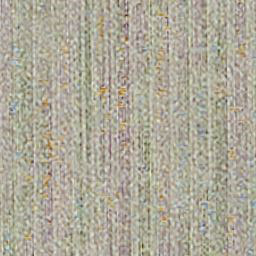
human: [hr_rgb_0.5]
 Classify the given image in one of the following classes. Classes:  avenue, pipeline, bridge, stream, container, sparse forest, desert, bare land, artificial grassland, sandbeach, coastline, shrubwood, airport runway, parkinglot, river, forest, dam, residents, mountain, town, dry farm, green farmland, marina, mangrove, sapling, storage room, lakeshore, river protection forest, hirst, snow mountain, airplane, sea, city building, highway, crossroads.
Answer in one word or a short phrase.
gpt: dry farm